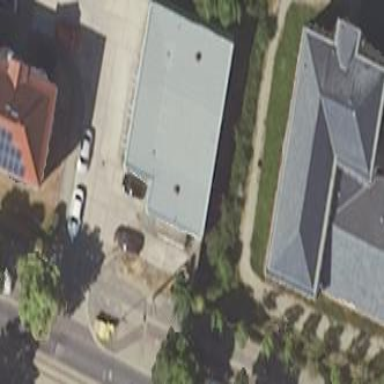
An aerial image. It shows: Service building with flat concrete roof made of tar paper. It is power substation.